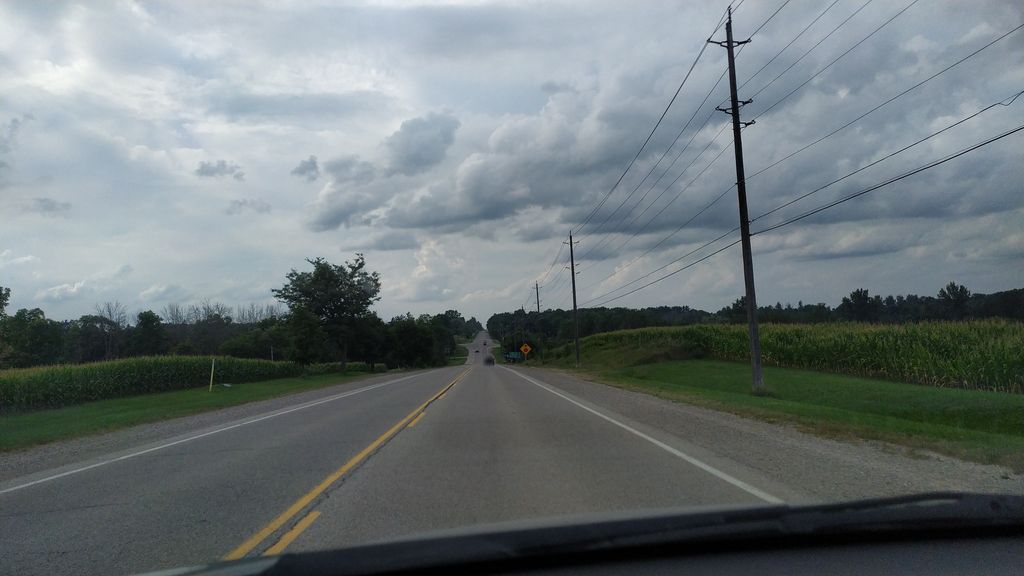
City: kitchener-waterloo